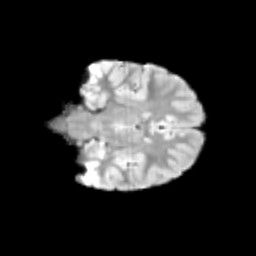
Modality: T2w
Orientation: coronal
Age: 9
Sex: female
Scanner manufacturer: siemens
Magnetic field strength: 3 T
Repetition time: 3.8 s
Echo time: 0.07 s